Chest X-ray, AP view. Patient: 56 years old, sex M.
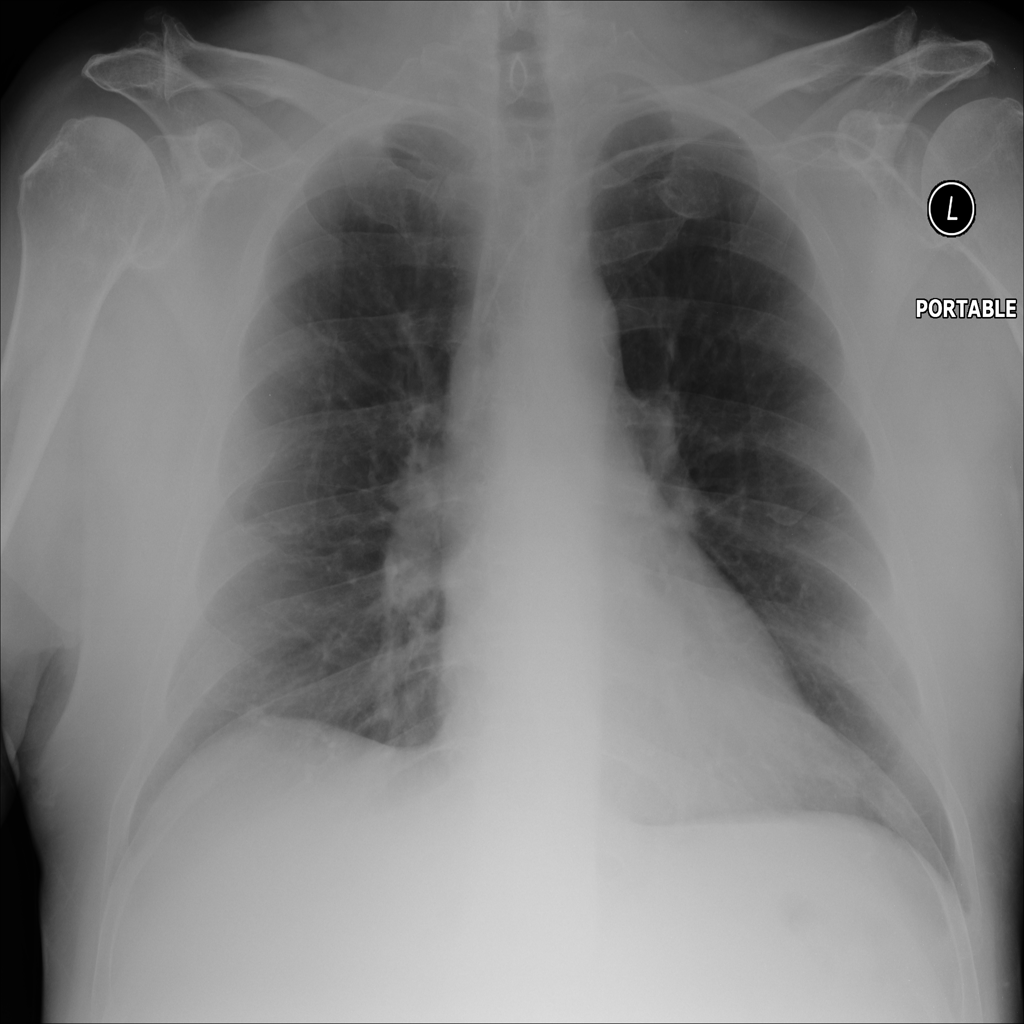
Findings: No Finding